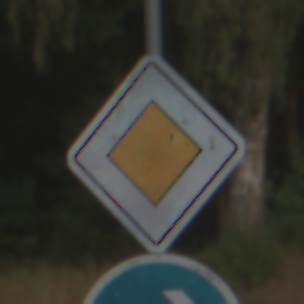
Verkehrszeichen: Vorfahrtsstrasse
Zusatzzeichen unten: VorgeschriebeneFahrtrichtungRechts
Umgebung: Outdoor, Nature
Tageszeit: SunriseSunset
Wetter: PartlyCloudy
Licht: Natural
Jahreszeit: NotSpecified
Kontrast: MediumContrast